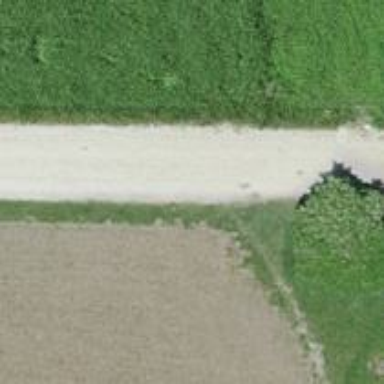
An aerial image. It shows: Unpaved track road.